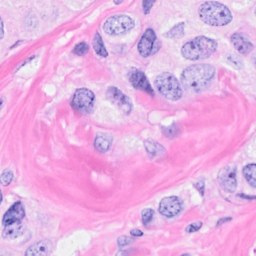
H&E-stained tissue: Breast